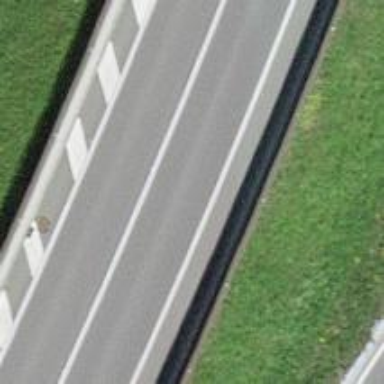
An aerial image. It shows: Asphalt motorway categorized as trunk road.